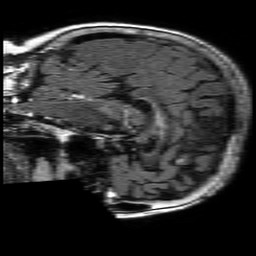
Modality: FLAIR
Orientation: sagittal
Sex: female
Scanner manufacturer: philips
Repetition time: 11 s
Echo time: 0.125 s